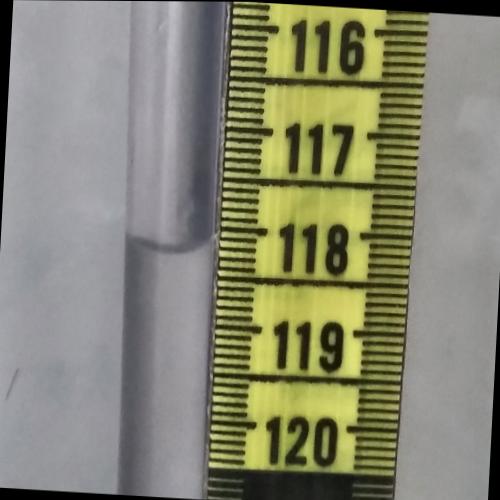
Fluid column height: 118.2 cm